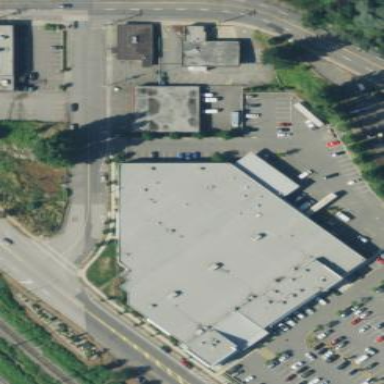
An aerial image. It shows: Commercial building.